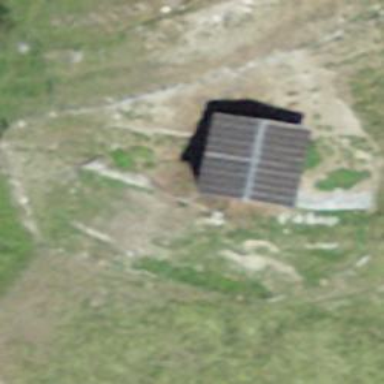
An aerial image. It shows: Stable building.